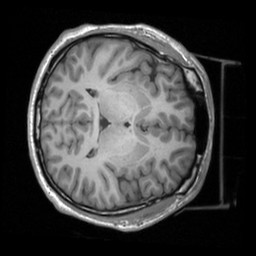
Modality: T1w
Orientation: axial
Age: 22
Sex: male
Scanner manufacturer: siemens
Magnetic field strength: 3 T
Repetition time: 1.9 s
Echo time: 0.00226 s